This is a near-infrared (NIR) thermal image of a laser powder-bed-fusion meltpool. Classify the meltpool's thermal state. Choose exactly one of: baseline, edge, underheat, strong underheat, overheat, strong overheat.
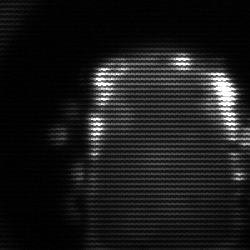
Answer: baseline